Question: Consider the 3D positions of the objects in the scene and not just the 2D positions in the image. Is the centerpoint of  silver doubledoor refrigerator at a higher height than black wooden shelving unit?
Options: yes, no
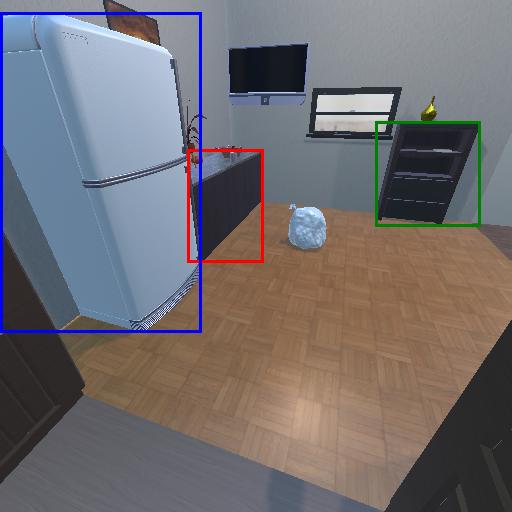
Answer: yes